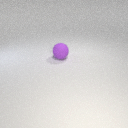
large purple rubber sphere